Pattern: Swirl
Description: Create a random swirl effect on an image.
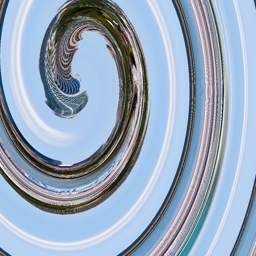
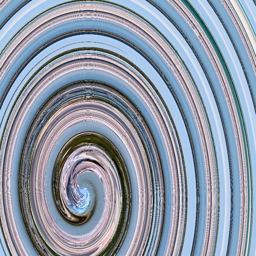
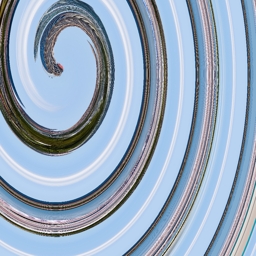
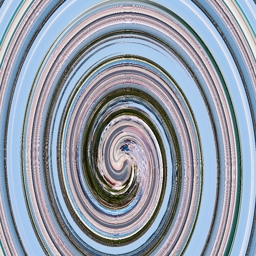